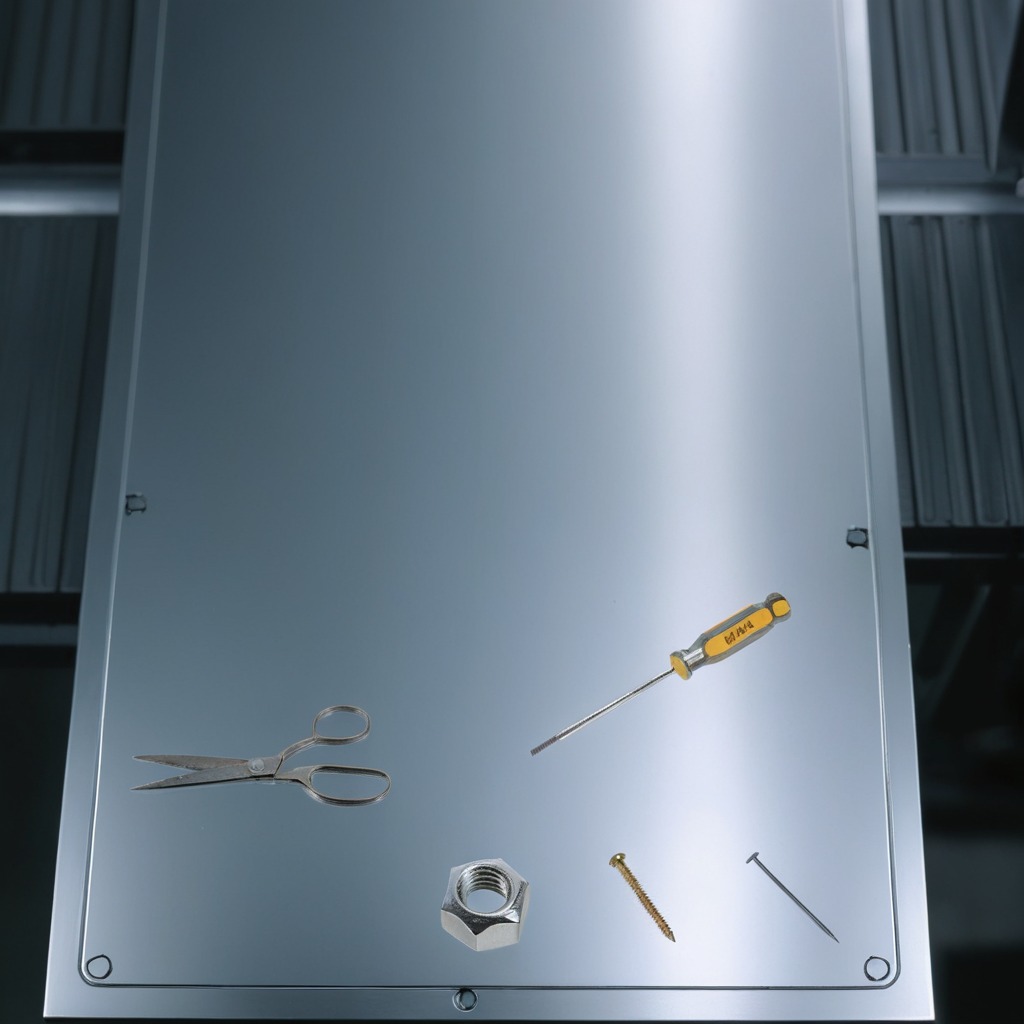
A metal machine screw, an iron nail, a screwdriver, a metal nut, and a pair of scissors are lying on a metal table in a machine shop under fluorescent lights.